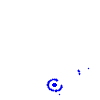
Particle: proton